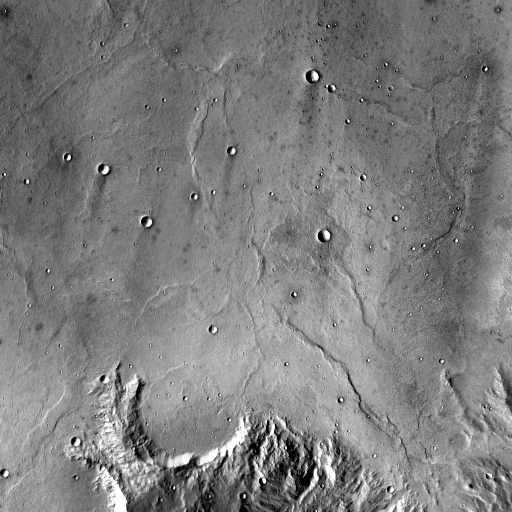
Crater classes present: Background, Other, Buried